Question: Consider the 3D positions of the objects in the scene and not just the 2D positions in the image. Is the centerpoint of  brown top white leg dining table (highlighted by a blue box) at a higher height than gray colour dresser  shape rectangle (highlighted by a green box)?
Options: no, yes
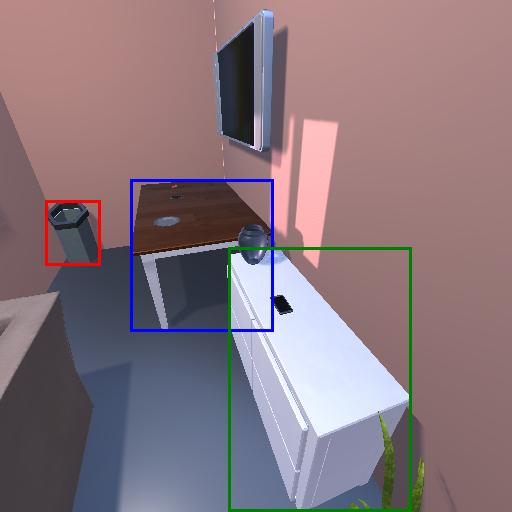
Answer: no